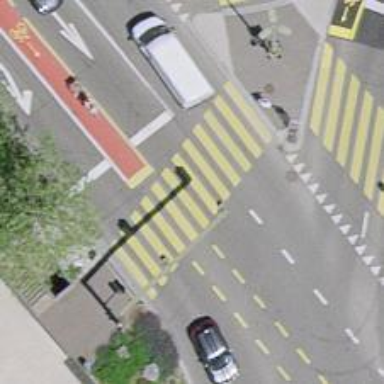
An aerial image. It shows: Road with traffic signals at the crossing.